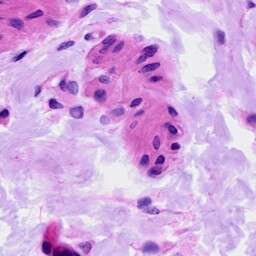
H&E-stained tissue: Ovarian